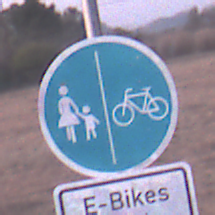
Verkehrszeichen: GetrennterRadUndGehwegRadwegRechts
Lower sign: BesondereFahrzeugeUndTransportgueter13
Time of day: SunriseSunset
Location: Outdoor (Nature)
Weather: Clear
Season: NotSpecified
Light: Natural